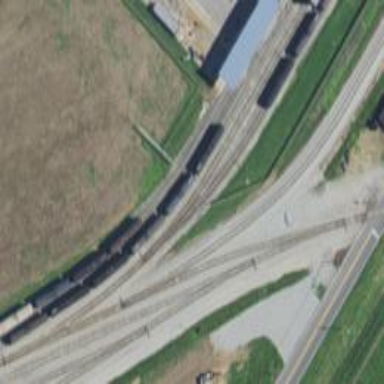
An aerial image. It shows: Rail spur service.